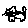
Label: cat